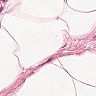
Metastatic tissue present: no